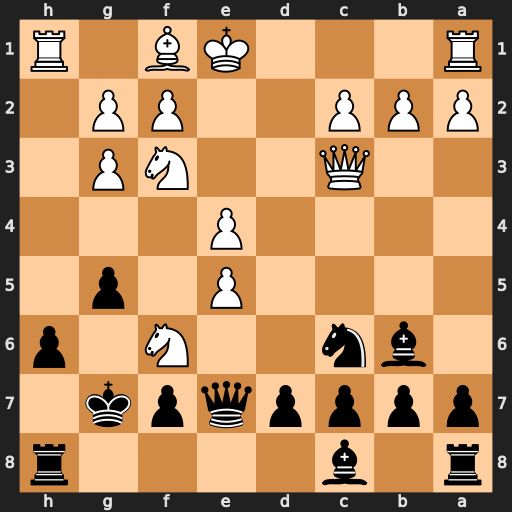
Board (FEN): r1b4r/ppppqpk1/1bn2N1p/4P1p1/4P3/2Q2NP1/PPP2PP1/R3KB1R
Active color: b
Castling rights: KQ
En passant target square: -
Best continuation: Ba5 Qxa5 Nxa5